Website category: sports
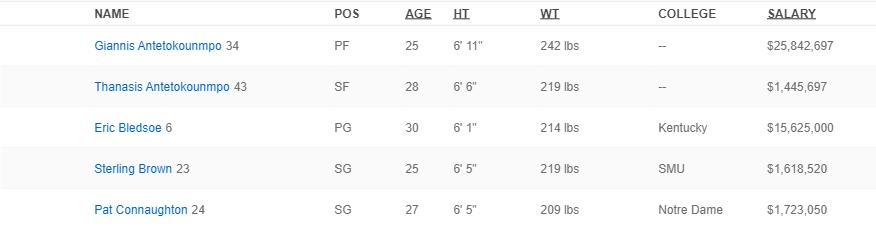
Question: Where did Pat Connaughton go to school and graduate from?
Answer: Notre Dame

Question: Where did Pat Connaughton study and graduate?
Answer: Notre Dame

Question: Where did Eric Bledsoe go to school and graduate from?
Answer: Kentucky

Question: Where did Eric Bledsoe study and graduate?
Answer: Kentucky

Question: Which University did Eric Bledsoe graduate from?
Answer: Kentucky

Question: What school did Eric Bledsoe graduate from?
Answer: Kentucky

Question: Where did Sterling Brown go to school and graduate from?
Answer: SMU

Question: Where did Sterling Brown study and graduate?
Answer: SMU

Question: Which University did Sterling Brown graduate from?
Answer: SMU

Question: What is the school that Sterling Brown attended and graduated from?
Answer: SMU

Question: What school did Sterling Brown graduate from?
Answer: SMU

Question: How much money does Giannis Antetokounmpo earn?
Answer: $25,842,697

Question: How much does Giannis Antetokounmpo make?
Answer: $25,842,697

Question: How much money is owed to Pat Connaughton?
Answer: $1,723,050

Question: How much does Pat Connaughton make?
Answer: $1,723,050

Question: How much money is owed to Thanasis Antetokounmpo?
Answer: $1,445,697

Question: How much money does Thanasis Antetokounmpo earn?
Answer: $1,445,697

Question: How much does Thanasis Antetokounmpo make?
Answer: $1,445,697

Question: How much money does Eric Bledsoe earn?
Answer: $15,625,000

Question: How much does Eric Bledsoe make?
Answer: $15,625,000

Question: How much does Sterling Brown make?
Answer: $1,618,520

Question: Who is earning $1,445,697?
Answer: Thanasis Antetokounmpo

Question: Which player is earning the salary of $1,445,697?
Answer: Thanasis Antetokounmpo

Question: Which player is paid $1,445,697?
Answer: Thanasis Antetokounmpo

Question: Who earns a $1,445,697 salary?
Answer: Thanasis Antetokounmpo

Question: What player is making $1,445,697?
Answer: Thanasis Antetokounmpo

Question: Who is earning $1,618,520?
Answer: Sterling Brown

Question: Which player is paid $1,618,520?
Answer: Sterling Brown

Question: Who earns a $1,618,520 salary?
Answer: Sterling Brown

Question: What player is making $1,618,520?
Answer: Sterling Brown

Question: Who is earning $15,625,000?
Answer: Eric Bledsoe

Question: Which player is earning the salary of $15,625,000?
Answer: Eric Bledsoe

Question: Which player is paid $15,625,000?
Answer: Eric Bledsoe

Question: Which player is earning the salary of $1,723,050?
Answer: Pat Connaughton

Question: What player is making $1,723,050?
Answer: Pat Connaughton

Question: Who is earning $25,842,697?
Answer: Giannis Antetokounmpo

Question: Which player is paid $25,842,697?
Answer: Giannis Antetokounmpo

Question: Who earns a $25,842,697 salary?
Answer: Giannis Antetokounmpo

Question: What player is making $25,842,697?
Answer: Giannis Antetokounmpo

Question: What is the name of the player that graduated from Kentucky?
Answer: Eric Bledsoe

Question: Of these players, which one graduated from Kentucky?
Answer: Eric Bledsoe

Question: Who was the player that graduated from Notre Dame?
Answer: Pat Connaughton

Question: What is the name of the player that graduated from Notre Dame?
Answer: Pat Connaughton

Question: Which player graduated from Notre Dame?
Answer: Pat Connaughton

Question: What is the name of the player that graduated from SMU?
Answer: Sterling Brown